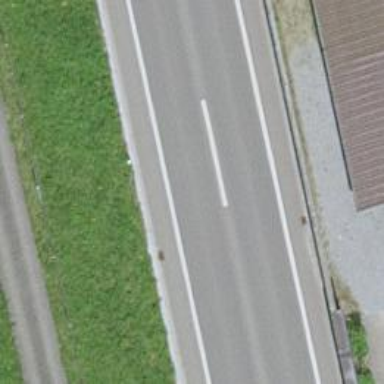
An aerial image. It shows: Asphalt trunk highway designated as motorroad.